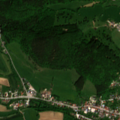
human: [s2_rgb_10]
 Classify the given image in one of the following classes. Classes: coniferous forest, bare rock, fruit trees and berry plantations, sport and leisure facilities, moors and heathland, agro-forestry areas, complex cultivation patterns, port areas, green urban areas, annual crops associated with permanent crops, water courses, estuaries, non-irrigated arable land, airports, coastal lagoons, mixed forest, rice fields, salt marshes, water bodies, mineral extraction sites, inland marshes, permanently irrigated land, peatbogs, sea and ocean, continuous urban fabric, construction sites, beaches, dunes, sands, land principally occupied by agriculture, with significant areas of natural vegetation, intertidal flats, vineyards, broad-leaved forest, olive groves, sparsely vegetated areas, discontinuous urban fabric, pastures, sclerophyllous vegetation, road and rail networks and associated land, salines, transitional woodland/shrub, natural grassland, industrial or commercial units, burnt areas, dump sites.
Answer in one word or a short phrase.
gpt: discontinuous urban fabric, pastures, complex cultivation patterns, land principally occupied by agriculture, with significant areas of natural vegetation, broad-leaved forest